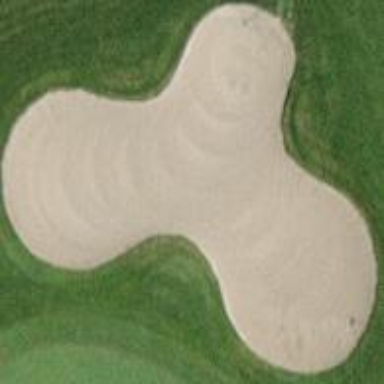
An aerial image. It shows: Bunker on golf course.